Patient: sex M, age 62
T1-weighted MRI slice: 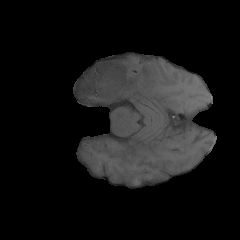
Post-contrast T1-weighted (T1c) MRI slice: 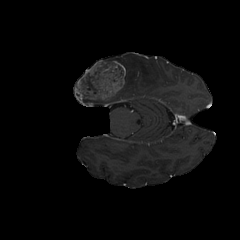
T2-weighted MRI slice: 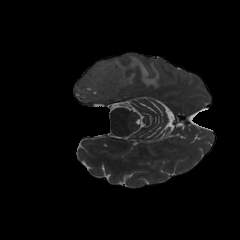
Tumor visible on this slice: yes
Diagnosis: Glioblastoma, IDH-wildtype
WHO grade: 4